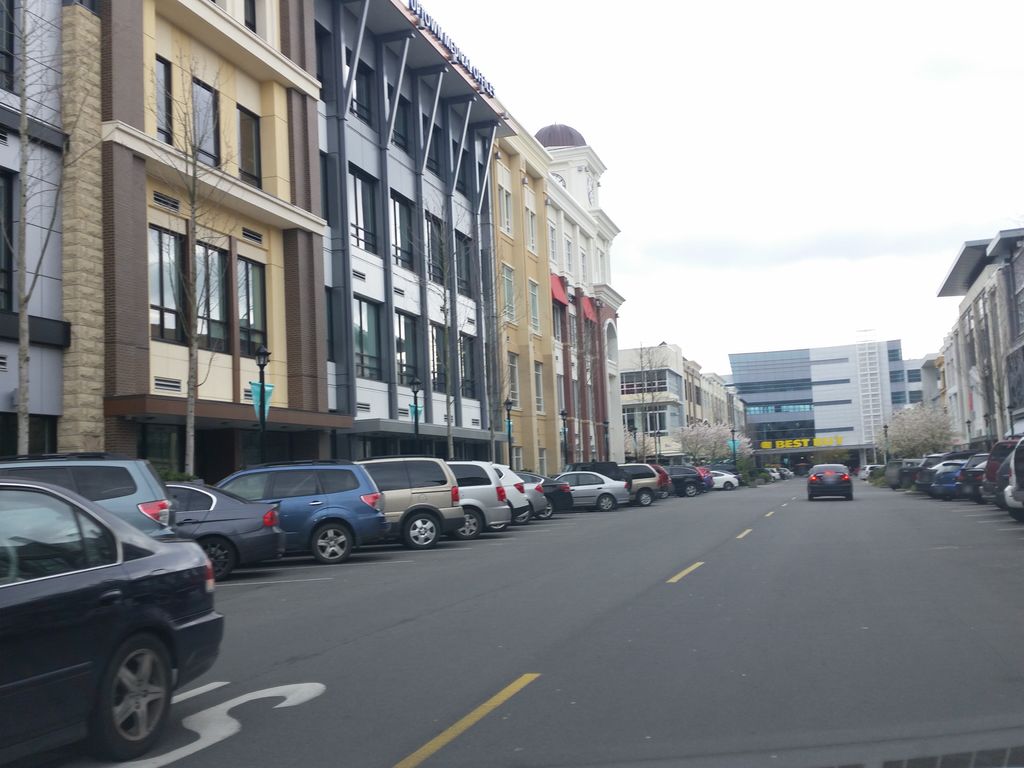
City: victoria